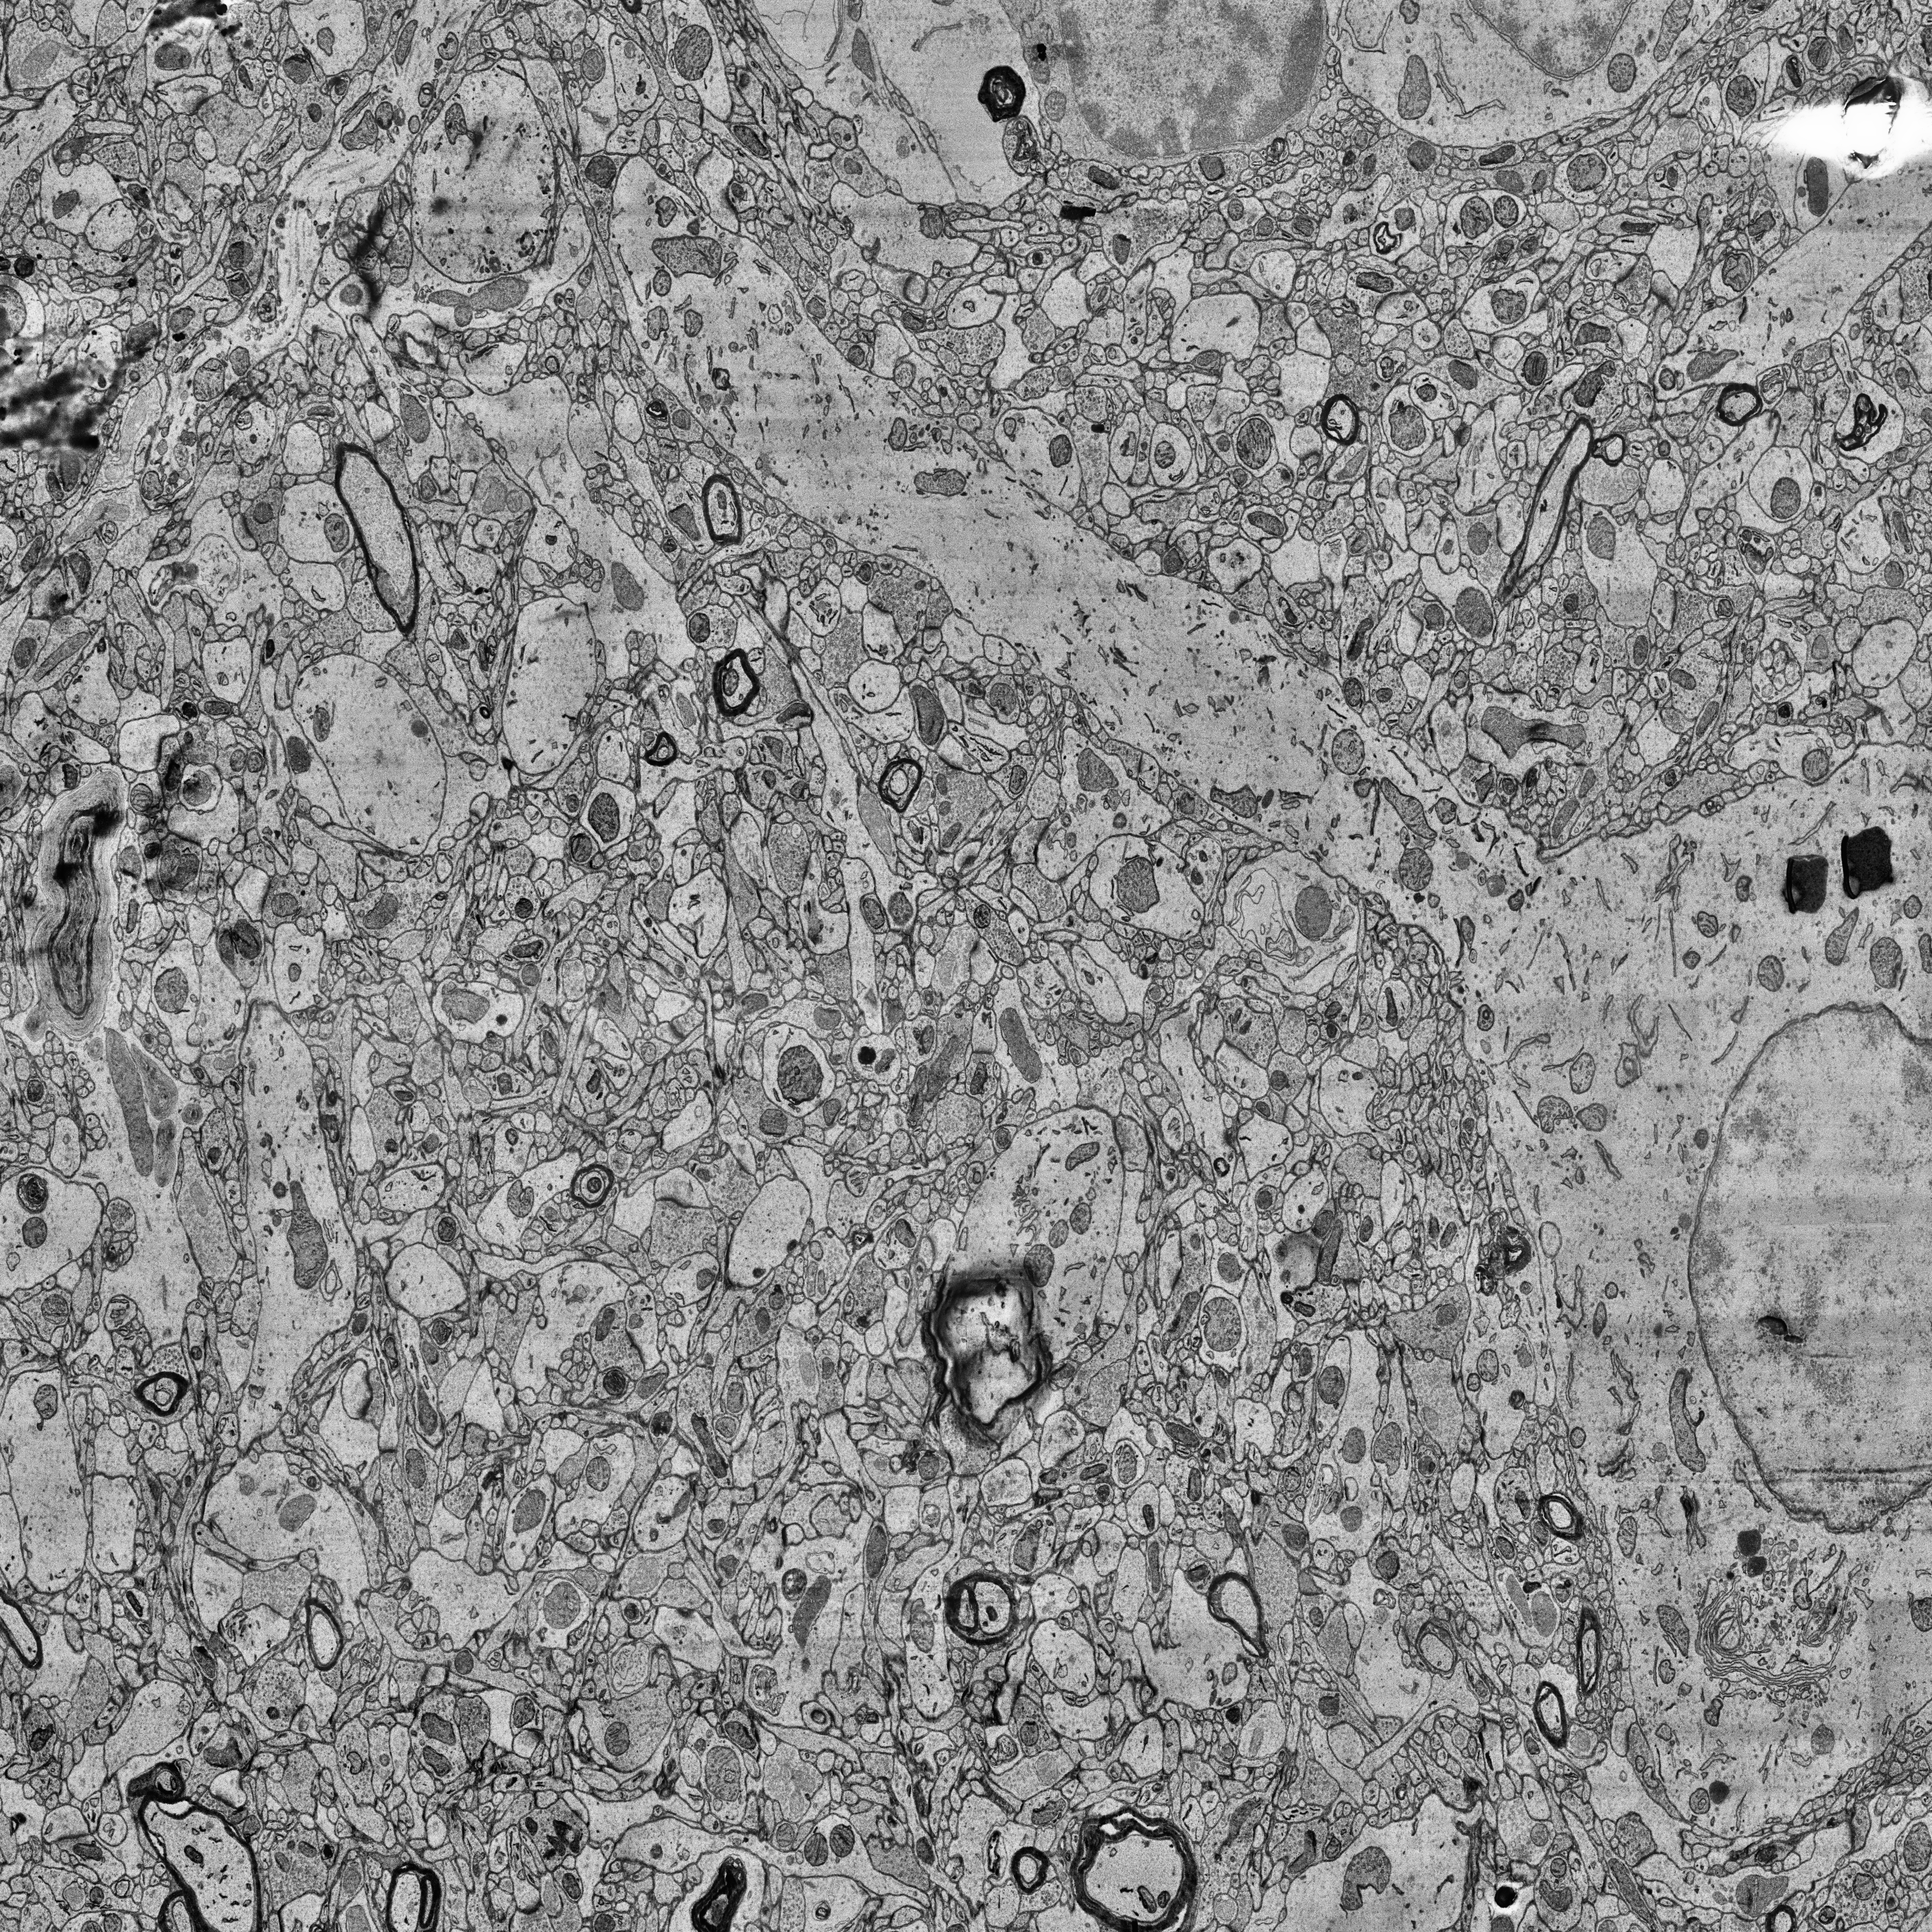
Electron microscopy slice of human cortex tissue
Slice depth (z): 236
Mitochondria instances in slice: 491